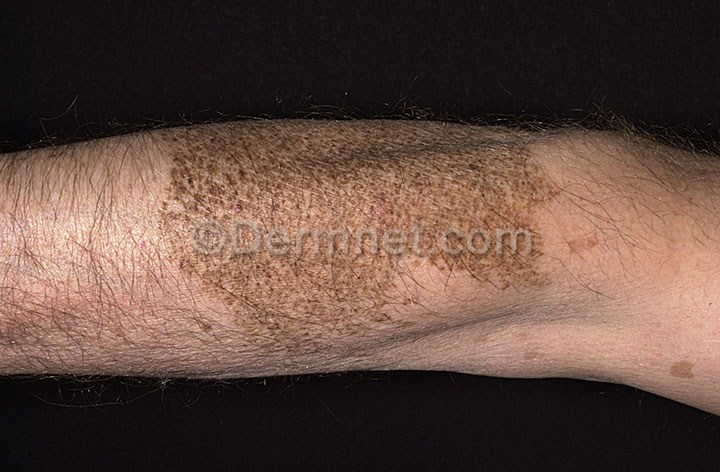
Disease: Melanoma Skin Cancer Nevi and Moles